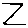
Label: zigzag